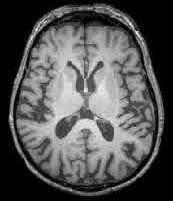
Label: notumor